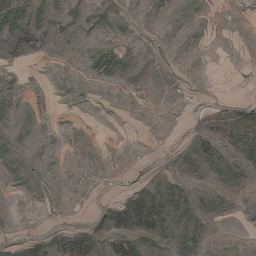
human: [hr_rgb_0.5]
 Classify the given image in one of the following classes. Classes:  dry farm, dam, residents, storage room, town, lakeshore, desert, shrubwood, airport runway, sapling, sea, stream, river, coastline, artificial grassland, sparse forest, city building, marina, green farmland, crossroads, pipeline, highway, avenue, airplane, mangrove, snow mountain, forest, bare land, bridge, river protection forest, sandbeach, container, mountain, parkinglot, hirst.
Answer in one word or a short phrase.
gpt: mountain